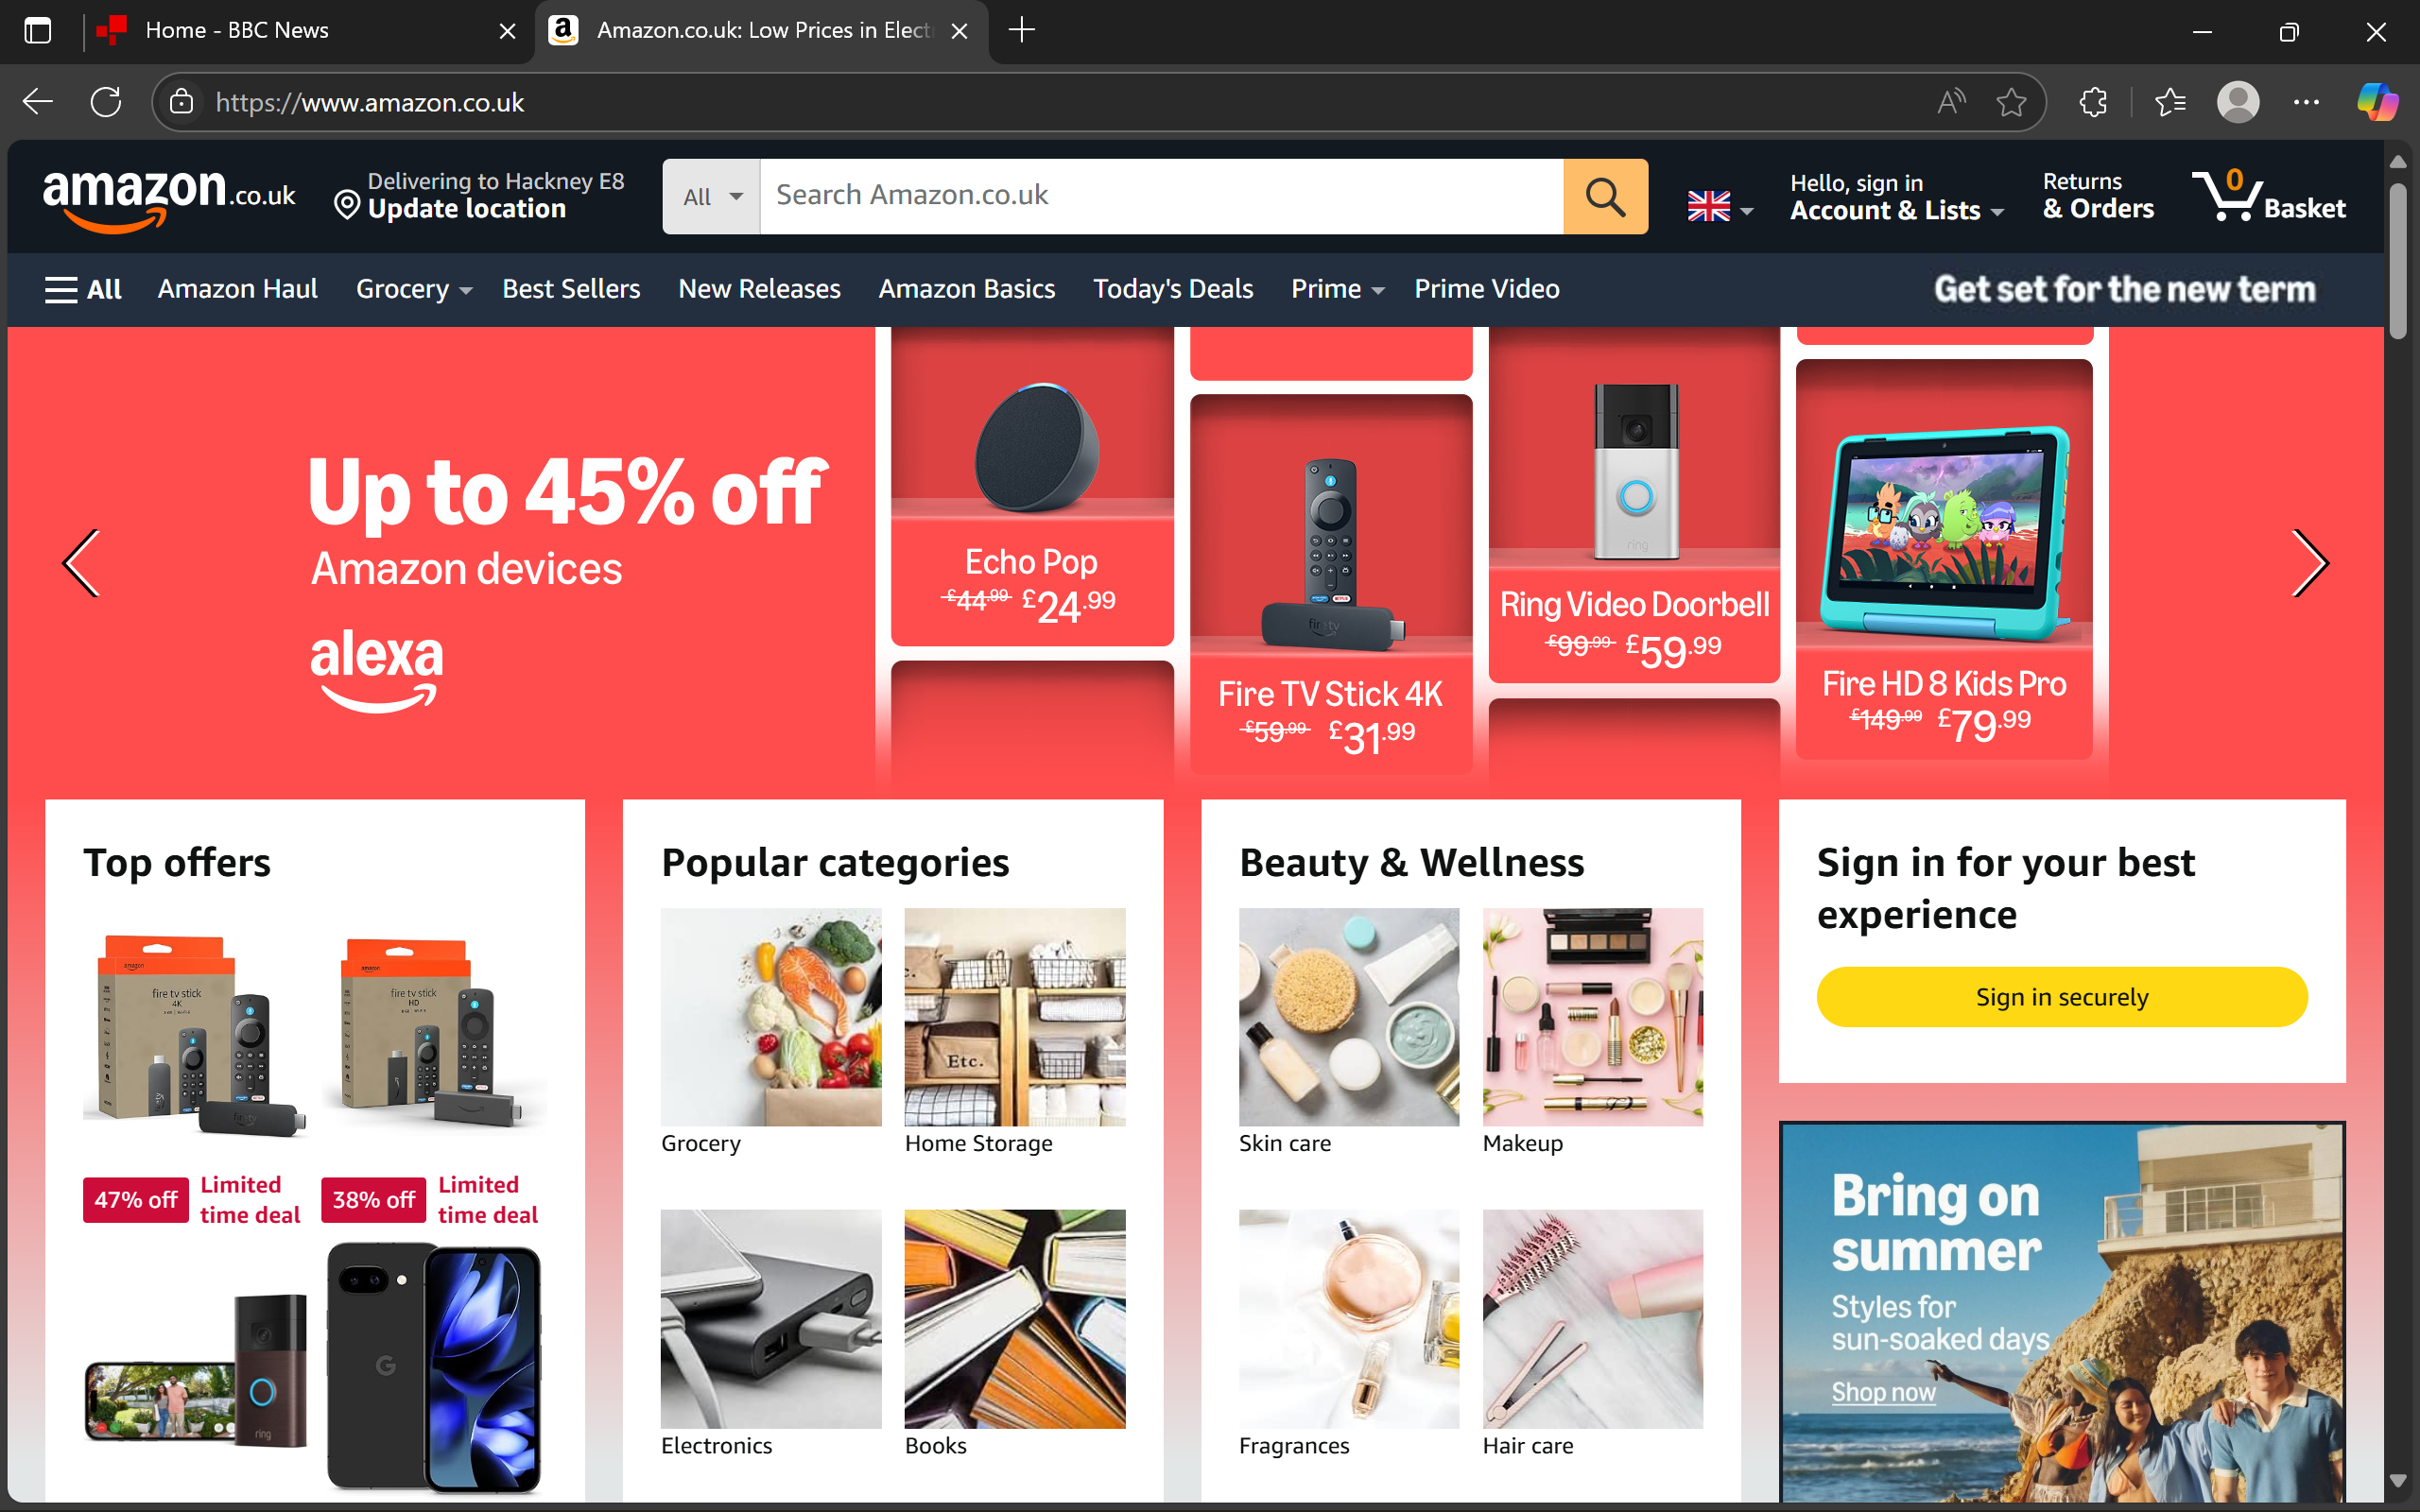
UI elements on screen:
"Desktop - window"
"Amazon.co.uk: Low Prices in Electronics, Books, Sports Equipment & more - window"
"System - menu bar - Contains commands to manipulate the window"
"System - menu item"
"title bar"
"Minimise - button - Moves the window out of the way"
"Maximise - button - Makes the window full screen"
"Close - button - Closes the window"
"Home - BBC News - window"
"System - menu bar - Contains commands to manipulate the window"
"System - menu item"
"title bar - value: Home - BBC News"
"Minimise - button - Moves the window out of the way"
"Maximise - button - Makes the window full screen"
"Close - button - Closes the window"
"window"
"Taskbar - pane"
"pane"
"Running applications - pane"
"pane"
"window"
"UI element"
"window"
"UI element"
"window"
"UI element"
"Desktop - text"
"button"
"ChevronTextBlock - text"
"nvda_dumps - split button"
"button"
"nvda_dumps - text"
"grouping"
"Search nvda_dumps - edit"
"pane"
"Search nvda_dumps - text"
"Search - button"
" - text"
"UI element"
"New - button"
"graphic"
"New - text"
" - text"
"Cut - button - Move the selected items to the Clipboard."
"graphic"
"Copy - button - Copy the selected items to the Clipboard."
"graphic"
"Paste - button - Paste the contents of the Clipboard to the current location."
"graphic"
"Rename - button - Rename the selected item."
"graphic"
"Share - button - Choose an app to share the selected files."
"graphic"
"Delete - button - Move the selected items to the Recycle Bin or permanently delete them."
"graphic"
"Sort - button"
"graphic"
"Sort - text"
" - text"
"View - button"
"graphic"
"View - text"
" - text"
"More options - button"
" - text"
"UI element"
"Details - button - Show or hide the details pane."
"graphic"
"Details - text"
"Amazon.co.uk: Low Prices in Electronics, Books, Sports Equipment & more - Microsoft Edge - School..."
"region"
"Minimise - button"
"Maximise - button"
"Restore - button"
"Close - button"
"region"
"Tab bar - tab control"
"Tab actions menu - button"
"region"
"Home - BBC News - tab - bbc.co.uk"
"Amazon.co.uk: Low Prices in Electronics, Books, Sports Equipment & more - tab - amazon.co.uk"
"region"
"Search tabs - button"
"App bar - tool bar"
"region"
"Back - button - Press to go back (Alt+Left arrow), or open context menu to see history"
"Forward - button - Press to go forward (Alt+Right arrow), or open context menu to see history"
"Refresh - button - Refresh (Ctrl+R)"
"Home - button"
"grouping"
"View site information - button - Secure"
"Address and search bar - edit - Search or enter web address - value: https://www.amazon.co.uk"
"region"
"Press Tab to search University of Bristol - grouping"
"region"
"Extensions - button"
"region"
"Favourites - button - Favourites (Ctrl+Shift+O)"
"School Profile - button - School"
"Settings and more (Alt+F) - button"
"Copilot (Ctrl+Shift+.) - button"
"Import favourites - button"
"Separator - separator"
"Main hub | Algorithms and Data - button - https://uob-cs-algorithms-ii.github.io"
"Menu containing hidden favourites - button - Hidden favourites"
"Other favourites - button"
"Separator - separator"
"region"
"Tab actions menu - button"
"region"
"Welcome to NVDA - window"
"title bar - value: Welcome to NVDA"
"Close - button - Closes the window"
"Welcome to NVDA - dialog - Welcome to NVDA!
Most commands for controlling NVDA require you to hol..."
"Welcome to NVDA! - window"
"Welcome to NVDA! - text"
"Most commands for controlling NVDA require you to hold down the NVDA key while pressing other key..."
"Options - window"
"Options - grouping"
"Keyboard layout: - window"
"Keyboard layout: - text"
"Keyboard layout: - window"
"Keyboard layout: - combo box - value: laptop"
"Keyboard layout: - text - value: laptop"
"Open - button"
"Use CapsLock as an NVDA modifier key - window"
"Use CapsLock as an NVDA modifier key - check box"
"Start NVDA after I sign in - window"
"Start NVDA after I sign in - check box"
"Show this dialog when NVDA starts - window"
"Show this dialog when NVDA starts - check box"
"OK - window"
"OK - button"
"window"
"UI element"
"window"
"pane"
"window"
"pane"
"window"